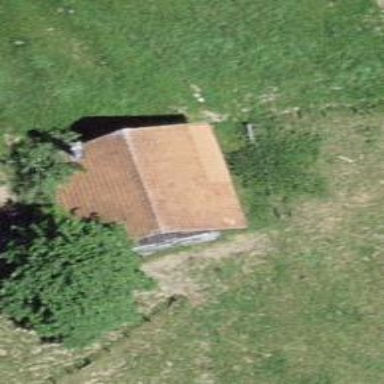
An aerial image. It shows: Rural barn.